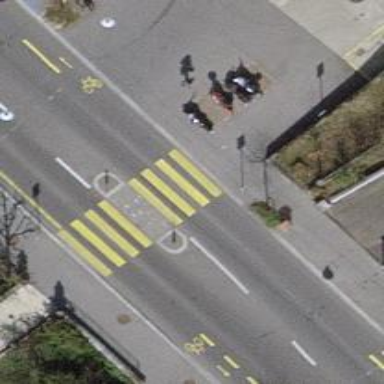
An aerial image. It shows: Marked uncontrolled road crossing.